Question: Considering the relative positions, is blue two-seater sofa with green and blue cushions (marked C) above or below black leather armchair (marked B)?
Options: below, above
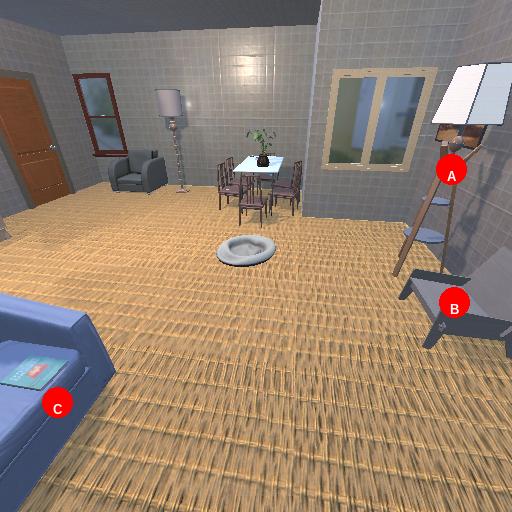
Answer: below